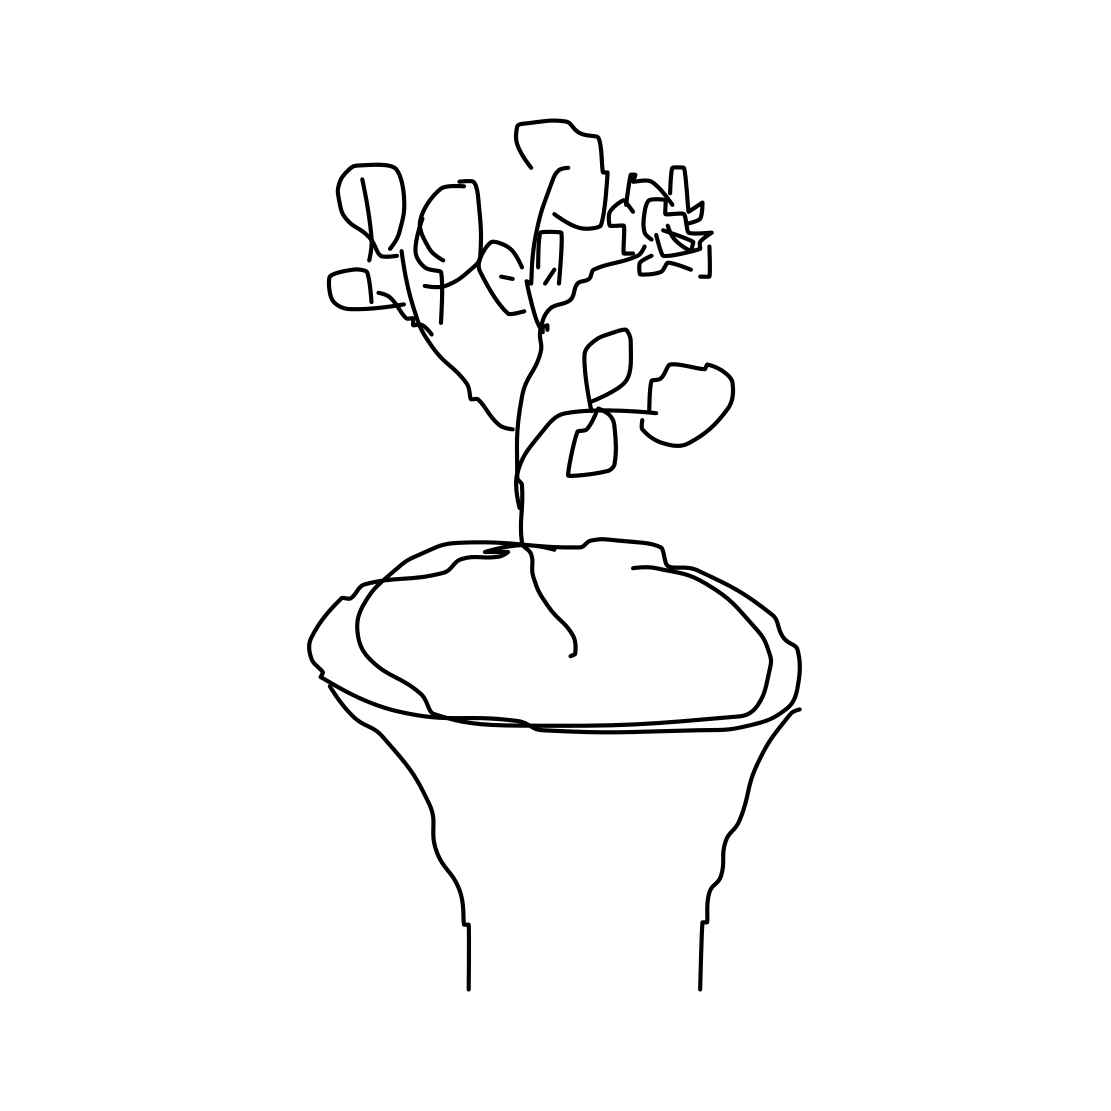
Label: potted plant